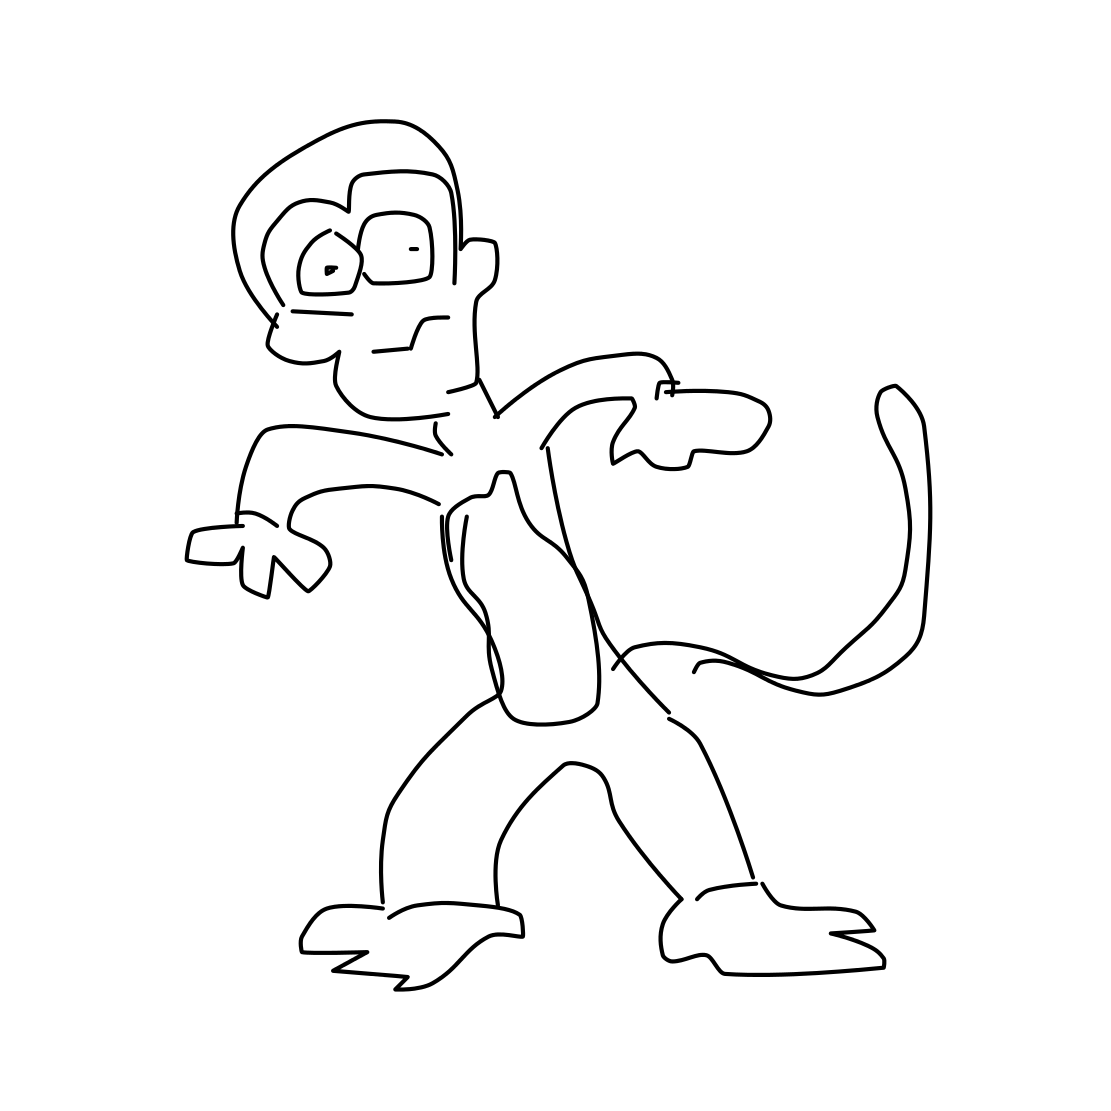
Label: monkey